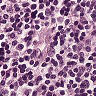
Metastatic tissue present: no